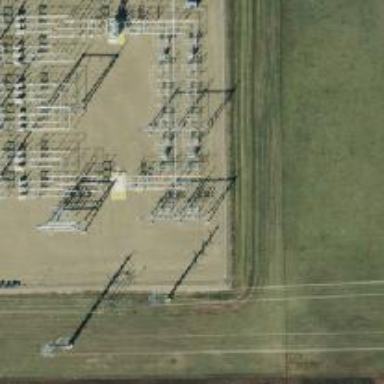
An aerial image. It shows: Switch for power supply.